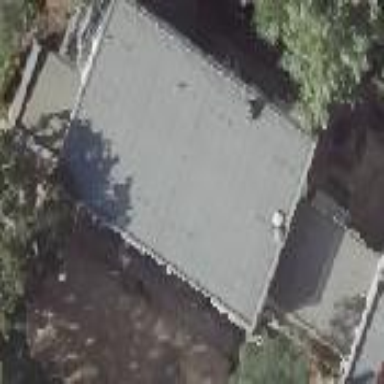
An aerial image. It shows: Kindergarten building.